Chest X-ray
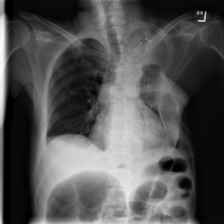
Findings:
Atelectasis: negative
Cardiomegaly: negative
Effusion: positive
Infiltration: negative
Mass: positive
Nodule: negative
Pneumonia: negative
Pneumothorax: negative
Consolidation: negative
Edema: negative
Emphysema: negative
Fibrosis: negative
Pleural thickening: positive
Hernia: negative